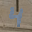
Label: 4